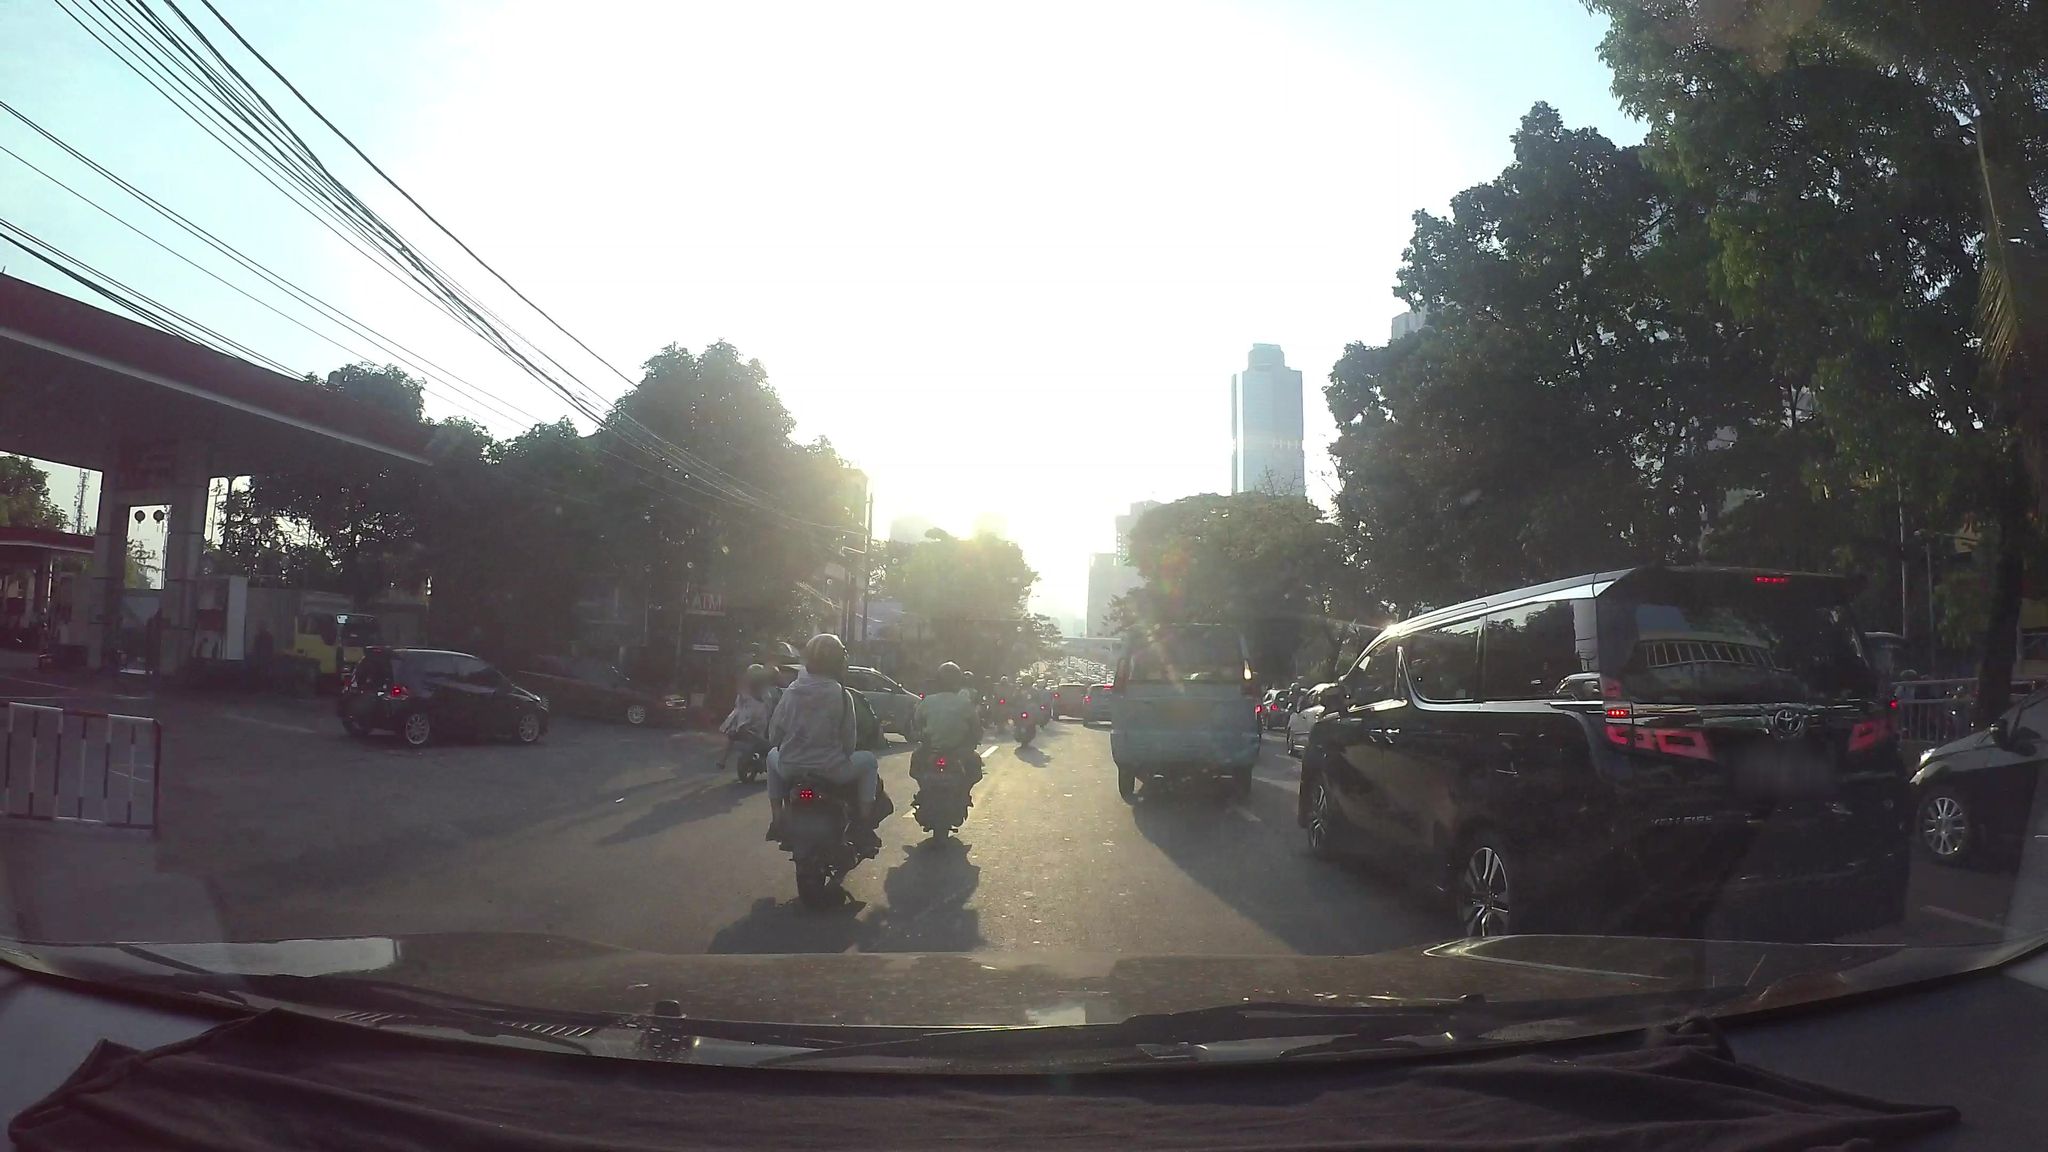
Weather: clear
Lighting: day
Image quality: good
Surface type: driving surface
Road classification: primary
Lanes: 4
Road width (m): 8
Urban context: urban centre
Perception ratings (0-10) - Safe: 1.12, Lively: 5.28, Beautiful: 3.95, Boring: 2.24, Depressing: 2, Wealthy: 3.2